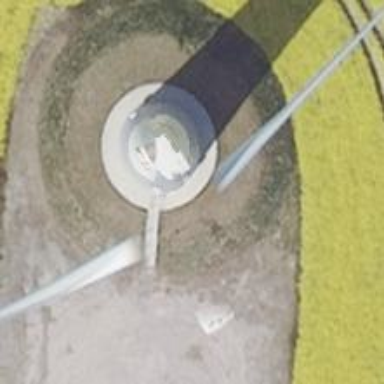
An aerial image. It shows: Wind generator powered by horizontal axis wind turbine.